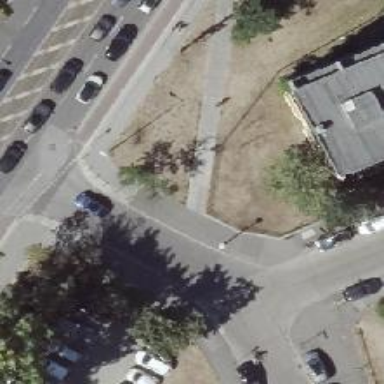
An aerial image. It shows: Street lamp support.